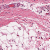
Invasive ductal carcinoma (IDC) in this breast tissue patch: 0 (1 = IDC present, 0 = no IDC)